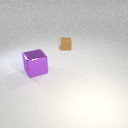
large purple metal cube in front of small brown rubber cube